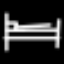
Label: bed